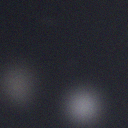
Screen state: off